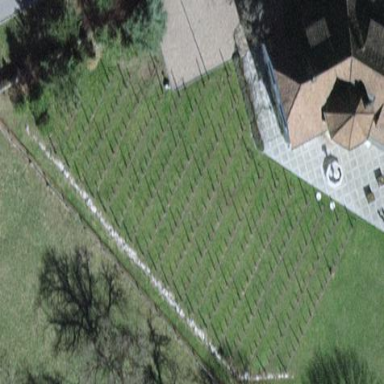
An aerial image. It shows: Vineyard with grape crops.